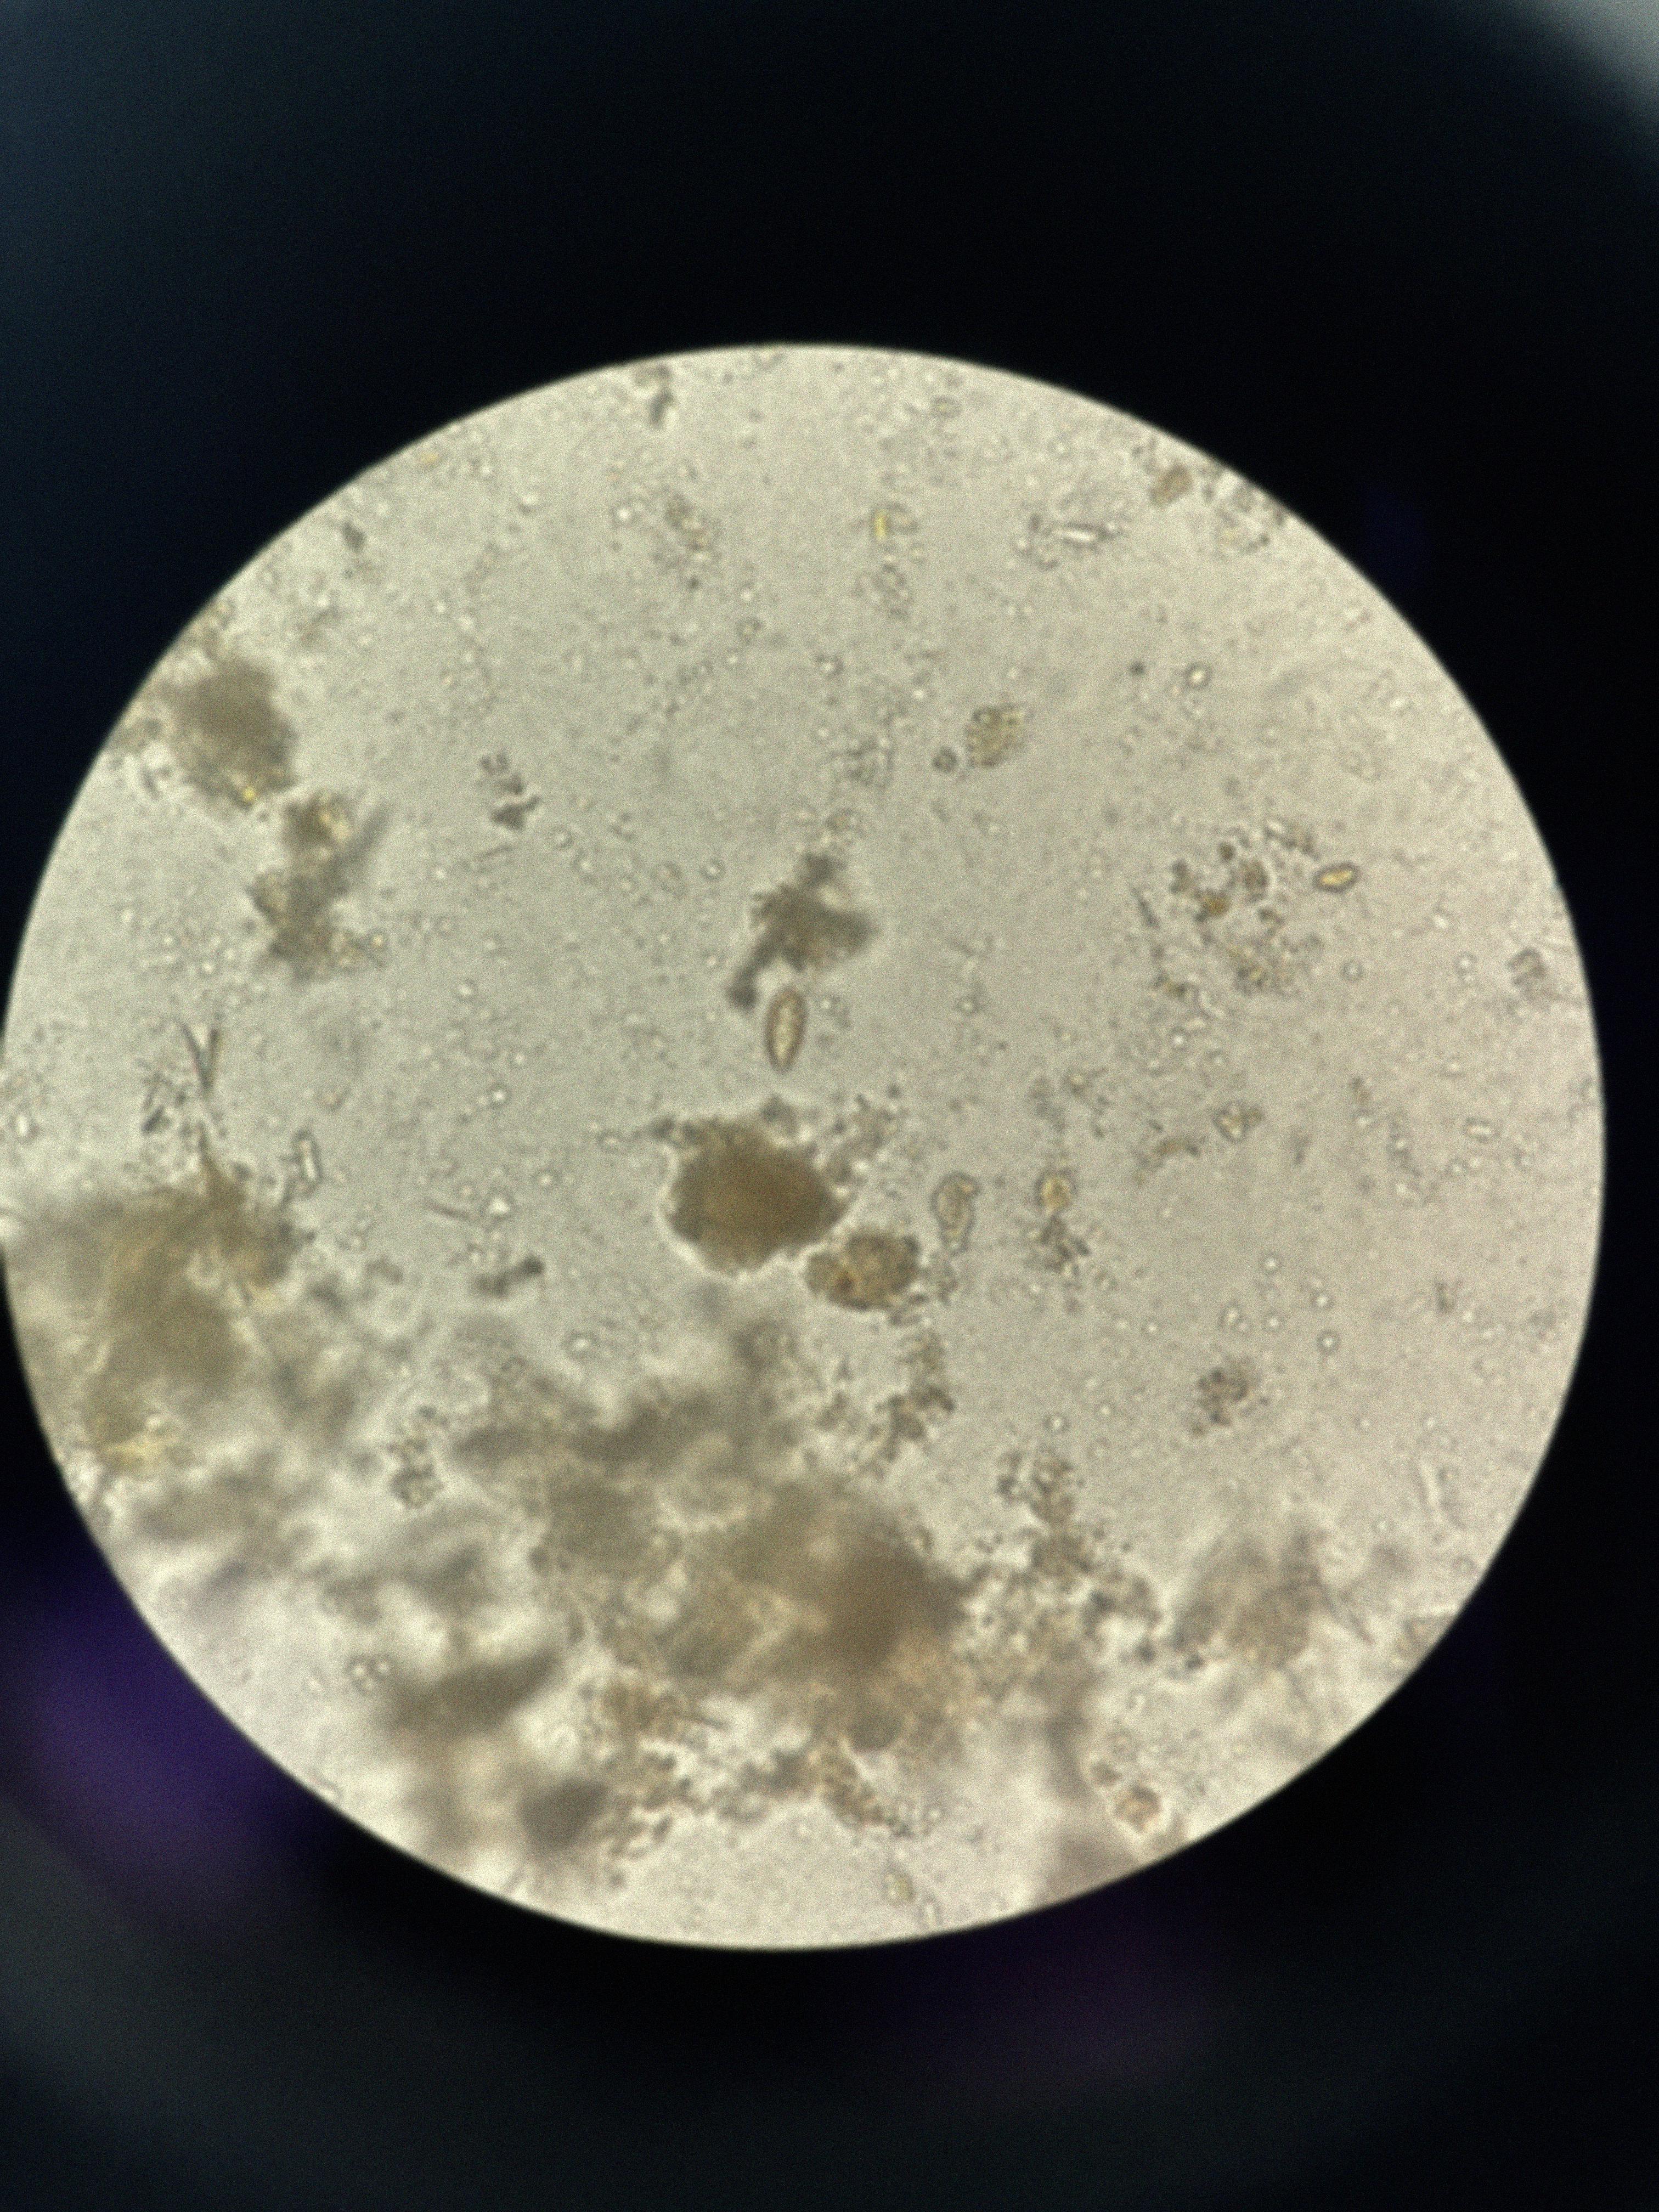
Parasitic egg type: Opisthorchis viverrine